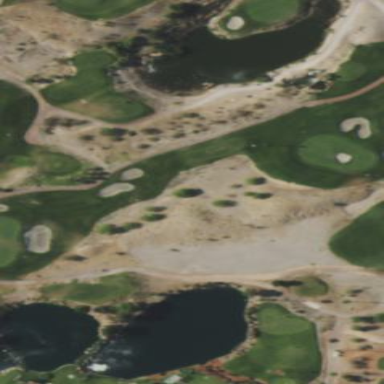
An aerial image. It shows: Area of rough grass used for golf.